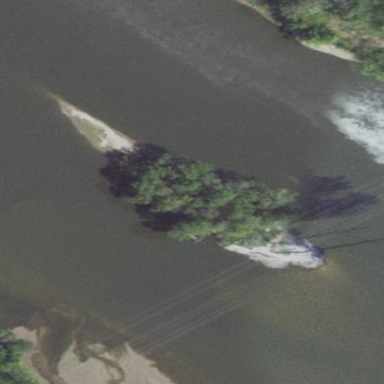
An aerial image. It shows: Nature reserve located on islet.